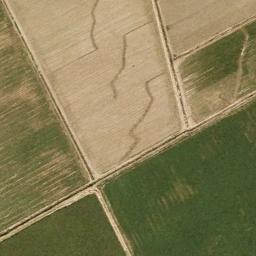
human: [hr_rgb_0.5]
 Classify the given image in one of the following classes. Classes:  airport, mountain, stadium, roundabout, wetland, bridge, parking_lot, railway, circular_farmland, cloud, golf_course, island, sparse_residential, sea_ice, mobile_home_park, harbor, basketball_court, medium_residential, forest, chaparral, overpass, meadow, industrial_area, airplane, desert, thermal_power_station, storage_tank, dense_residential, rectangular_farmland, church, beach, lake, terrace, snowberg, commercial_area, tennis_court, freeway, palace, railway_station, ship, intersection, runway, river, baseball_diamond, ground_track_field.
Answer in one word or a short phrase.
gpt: rectangular_farmland